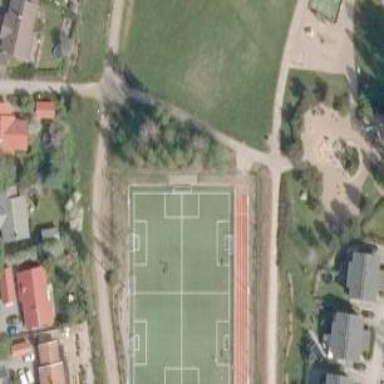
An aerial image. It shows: Soccer pitch with turf surface for leisure sports.